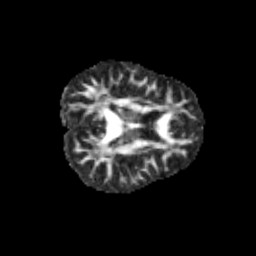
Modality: FA
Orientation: axial
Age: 12
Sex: female
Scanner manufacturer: siemens
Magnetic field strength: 3 T
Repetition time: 3.8 s
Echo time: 0.07 s